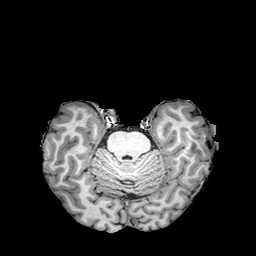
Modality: T1w
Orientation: coronal
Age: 51
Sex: male
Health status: healthy